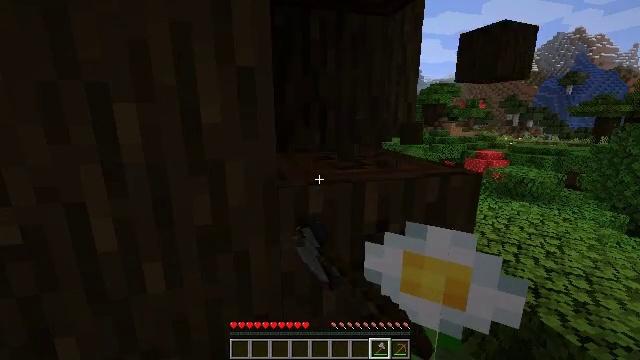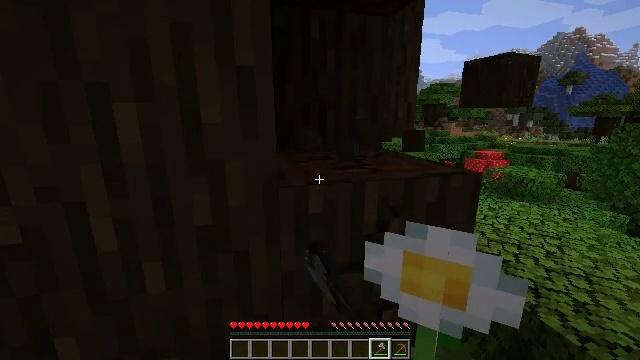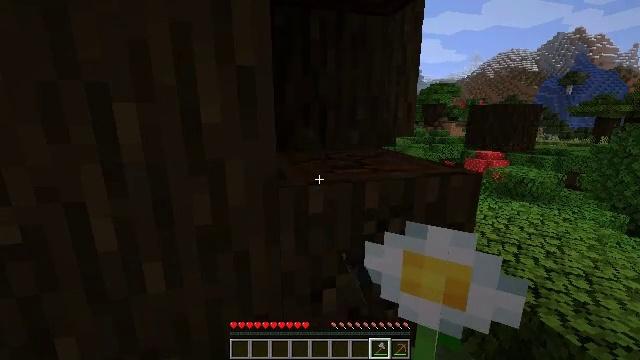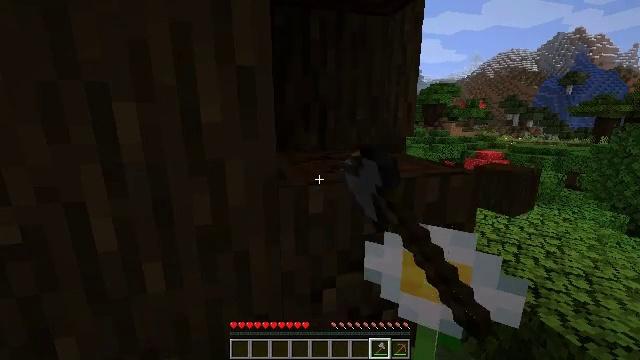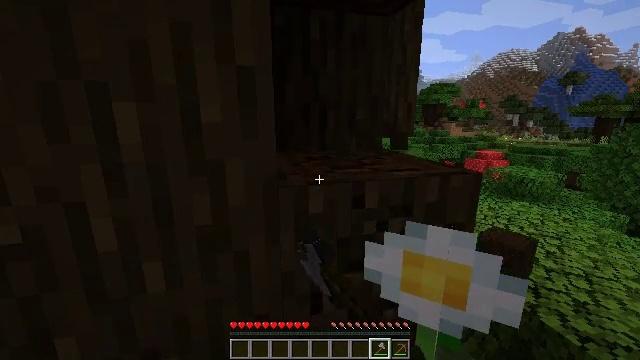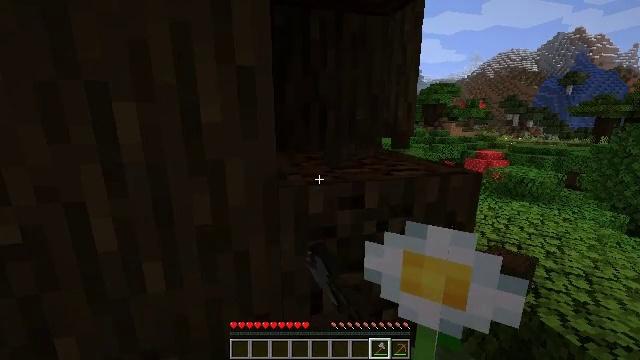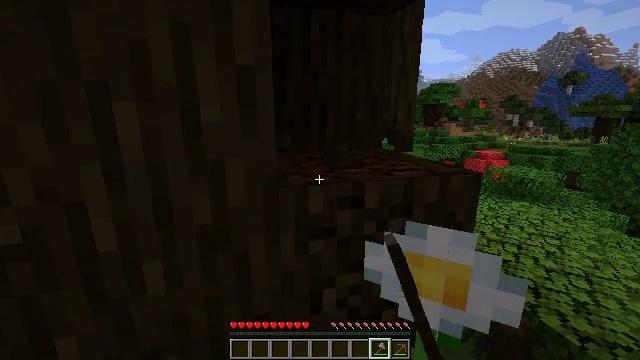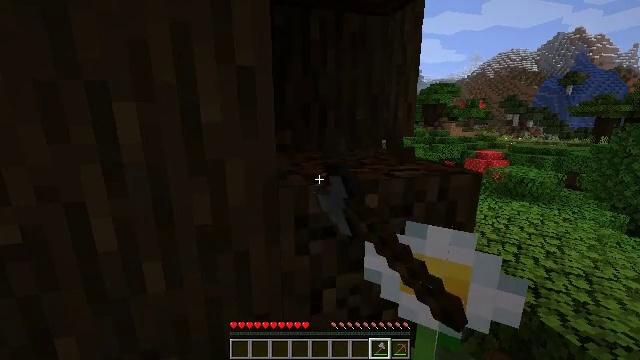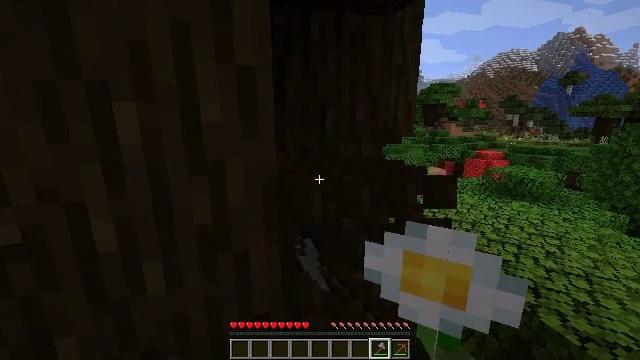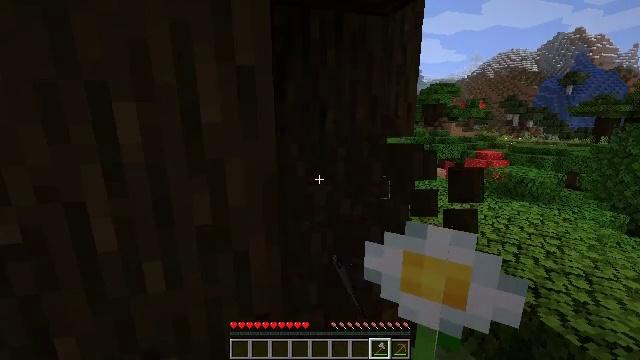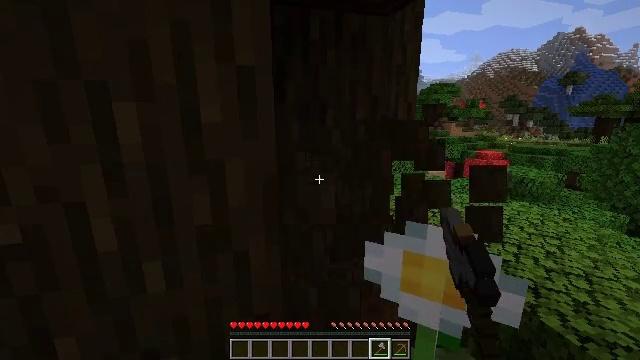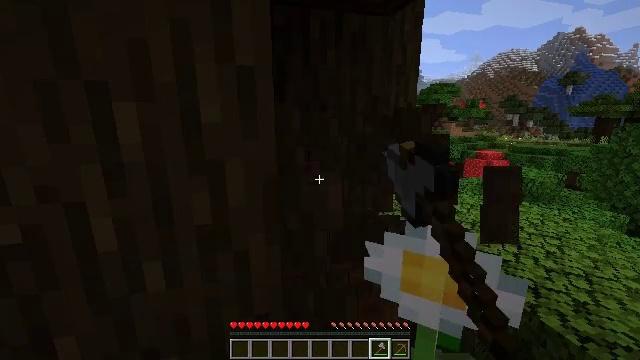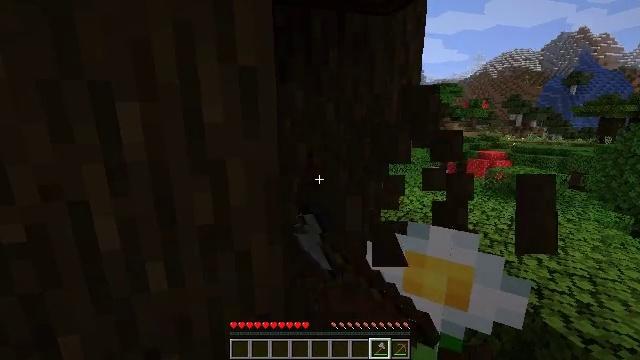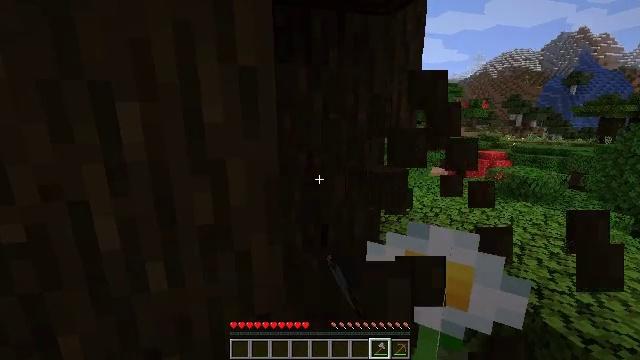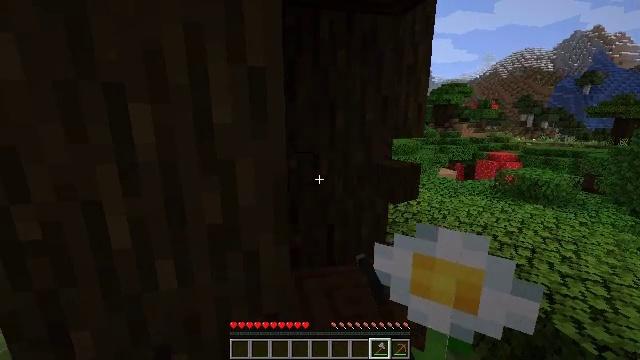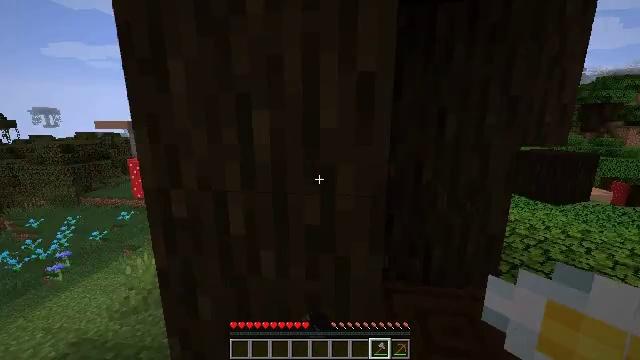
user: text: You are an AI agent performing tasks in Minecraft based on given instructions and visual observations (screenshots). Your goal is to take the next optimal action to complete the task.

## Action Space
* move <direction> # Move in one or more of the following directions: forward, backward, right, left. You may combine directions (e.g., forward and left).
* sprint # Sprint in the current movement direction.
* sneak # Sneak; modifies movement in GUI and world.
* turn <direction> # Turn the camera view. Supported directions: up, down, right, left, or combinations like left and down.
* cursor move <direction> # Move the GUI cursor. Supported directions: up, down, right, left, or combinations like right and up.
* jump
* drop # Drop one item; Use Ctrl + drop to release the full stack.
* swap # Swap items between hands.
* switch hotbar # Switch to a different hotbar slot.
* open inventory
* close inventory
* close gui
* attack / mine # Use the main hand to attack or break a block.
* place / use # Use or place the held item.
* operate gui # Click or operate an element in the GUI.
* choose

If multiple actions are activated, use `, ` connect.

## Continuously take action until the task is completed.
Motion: motion action
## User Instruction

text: Collect dark oak log for building.
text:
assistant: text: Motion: sneak, attack / mine
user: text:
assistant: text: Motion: sneak, attack / mine
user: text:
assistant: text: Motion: sneak, attack / mine
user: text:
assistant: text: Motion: sneak, attack / mine
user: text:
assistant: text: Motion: sneak, attack / mine
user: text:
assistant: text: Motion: sneak, attack / mine
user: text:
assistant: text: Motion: sneak, attack / mine
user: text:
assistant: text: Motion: sneak, attack / mine
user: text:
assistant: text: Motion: sneak, attack / mine
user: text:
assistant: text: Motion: sneak, attack / mine
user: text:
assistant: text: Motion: sneak, attack / mine
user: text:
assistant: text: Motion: sneak, attack / mine
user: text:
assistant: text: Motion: sneak, attack / mine
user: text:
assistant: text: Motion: move left, sneak, turn left, attack / mine
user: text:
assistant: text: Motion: move forward and move right, sneak, turn left, attack / mine
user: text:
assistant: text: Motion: move forward and move right, sneak, turn left, attack / mine
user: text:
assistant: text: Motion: move forward and move right, sneak, attack / mine
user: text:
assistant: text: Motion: move forward and move right, sneak, attack / mine
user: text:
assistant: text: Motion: move forward and move right, sneak, attack / mine
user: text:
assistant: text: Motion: move forward and move right, sneak, attack / mine
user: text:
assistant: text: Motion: move forward and move right, sneak, attack / mine
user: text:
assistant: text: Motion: move forward and move right, sneak, attack / mine
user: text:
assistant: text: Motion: move forward and move right, sneak, turn left, attack / mine
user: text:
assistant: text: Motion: move forward and move right, sneak, turn left, attack / mine
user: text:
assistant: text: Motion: move forward and move right, sneak, attack / mine
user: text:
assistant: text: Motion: move forward and move right, sneak, turn left and up, attack / mine
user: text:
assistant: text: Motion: move forward and move right, sneak, attack / mine
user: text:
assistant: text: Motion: move right, sneak, attack / mine
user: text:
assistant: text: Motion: sneak, attack / mine
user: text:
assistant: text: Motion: sneak, turn left, attack / mine